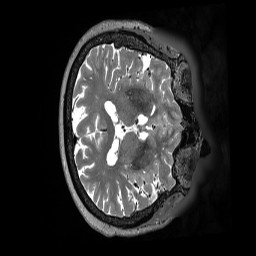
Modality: T2w
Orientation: axial
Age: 77
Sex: female